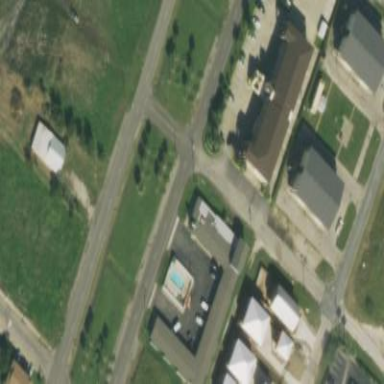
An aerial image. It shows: Motel building.